Interaction volume radius: 10 \u00c5
Interaction volume height: 10 \u00c5
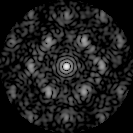
Disorder parameter: 0.5637